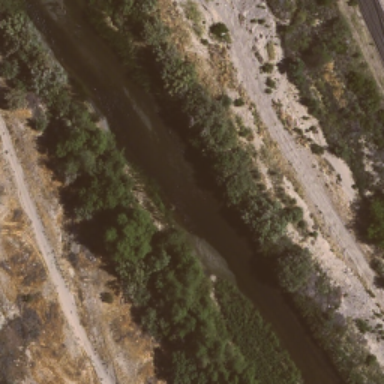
It is a river with some plants on both banks of the river .